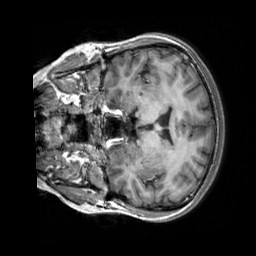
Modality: T1w
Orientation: coronal
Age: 20
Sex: female
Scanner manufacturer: siemens
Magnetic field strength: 3 T
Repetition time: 2.3 s
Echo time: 0.00303 s